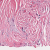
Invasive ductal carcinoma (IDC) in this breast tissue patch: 0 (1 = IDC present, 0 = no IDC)